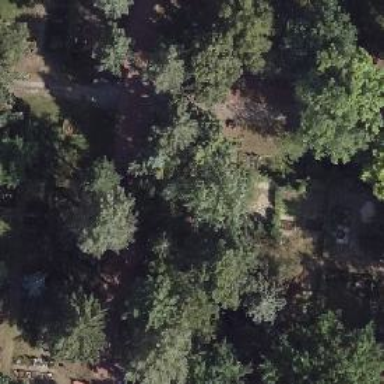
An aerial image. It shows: Tomb in historic cemetery.